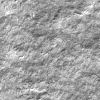
Atmospheric dust classification: not_dusty